Question: I want to know how I can align text in Illustrator CS5
I've created a logo and I want the text above the logo to have the same with as the logo, but I don't want the text to become deformed.
So what I want is::
'''
T E S T
LOGOLOGOLOGOL
'''
How can I accomplish this?

Thanks in advance!
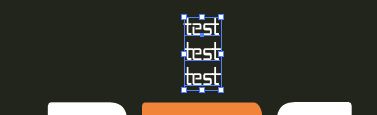
Answer: When you create a text field, you can set its adjustment to "justify (all characters)" (you have to expand the paragraph panel for that, it's the most right adjustment). Then the text you enter is automatically distributed.
Otherwise, you can also emulate that behaviour in one of these two ways:
1. You can either change the distance between the character manually by increasing the tracking in the character panel (I don't know its correct english name); it's the control with the "A V" and the arrow below.
2. Or you can split the text field into one for each character and distribute that equally using the align panel.